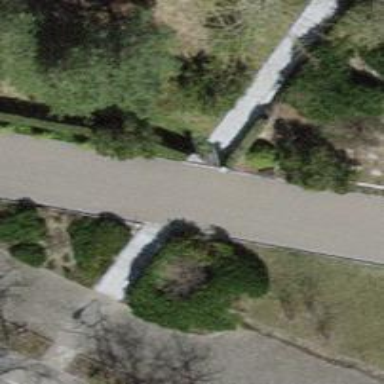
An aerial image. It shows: Set of steps on the road.